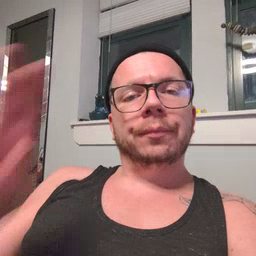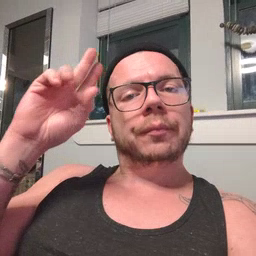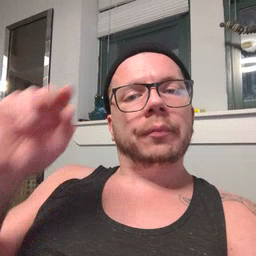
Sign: uncle